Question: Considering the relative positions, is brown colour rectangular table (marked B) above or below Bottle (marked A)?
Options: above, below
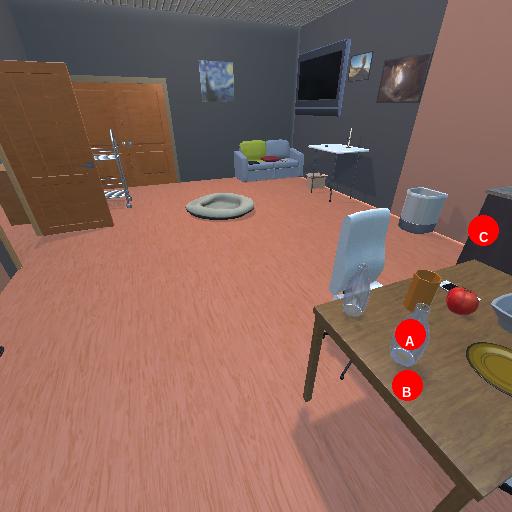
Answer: above